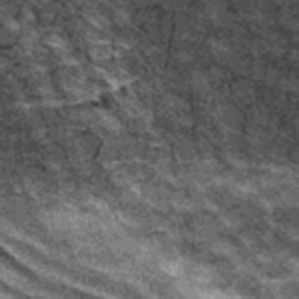
Label: frost